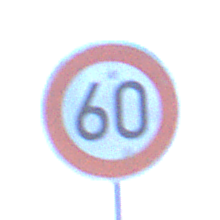
Verkehrszeichen: Geschwindigkeit60
Umgebung: Outdoor, Nature
Tageszeit: MorningAfternoon
Wetter: PartlyCloudy
Licht: Natural
Jahreszeit: NotSpecified
Kontrast: HighContrast